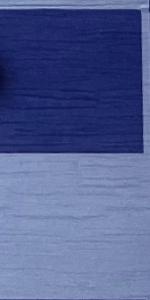
Label: Empty